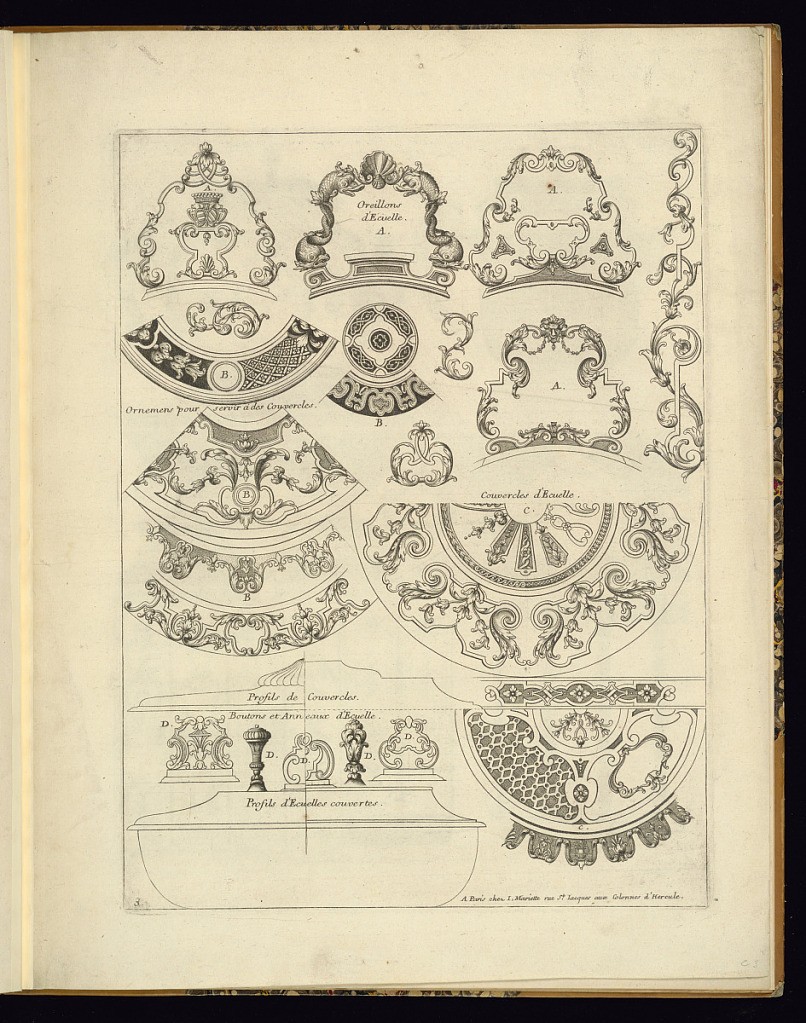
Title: Ornament Designs for use on Porringer’s (Shallow Bowls), Lids, and Handles
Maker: Masson, French, active late 17th and early 18th century
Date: late 17th–early 18th century
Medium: Etching and engraving on paper
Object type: Print
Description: Ornament for the use on porringer's (shallow bowls), with detailed designs of their handles, lids, bases, and finials, with designs of lidded porringer's outlined in profile featuring scrolling leaves, acanthus leaves, heraldry (coats of arms), dolphins, mascarons (masks), fleurons, strapwork, diaper patterns, flowers, and shells. The designs are identified with lettered inscriptions. The plate is numbered and includes the publisher's address below.